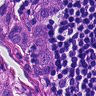
Metastatic tissue present: yes